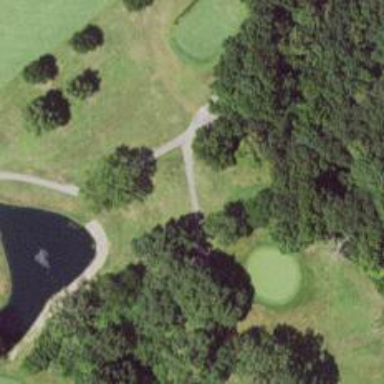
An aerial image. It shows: Pathway for golfing.